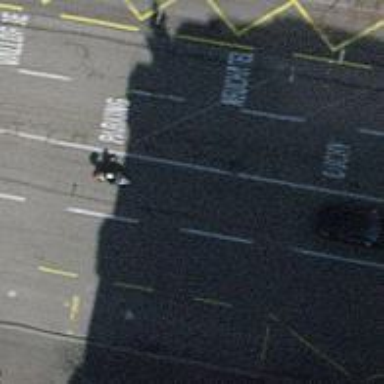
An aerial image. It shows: Primary highway with asphalt surface. It has sidewalks on both sides and lane for cycling on the left. The road is equipped with trolley wires and bus lane on the right for shared bus and cycle use.